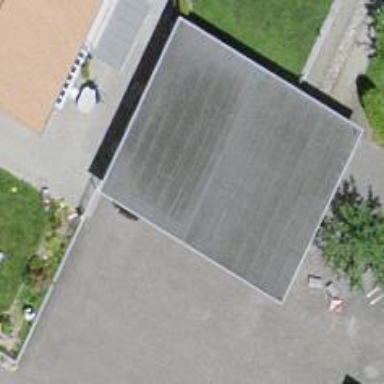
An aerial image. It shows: View of roof of building.